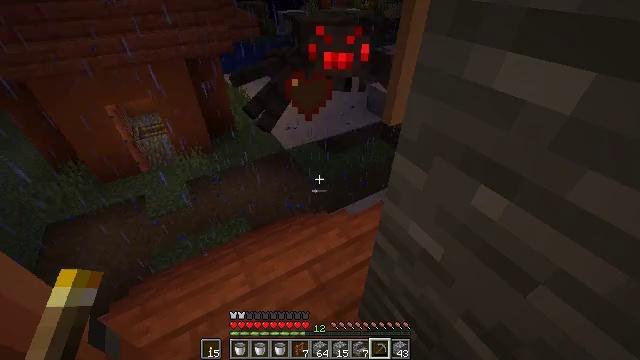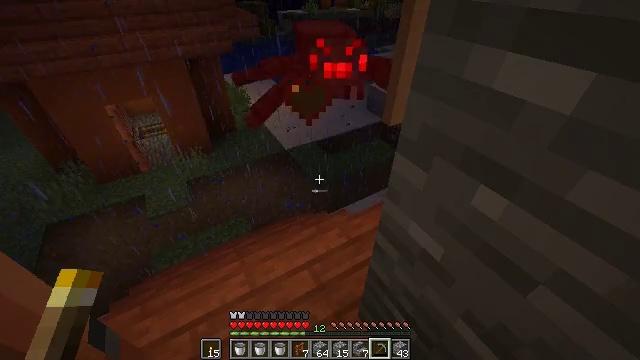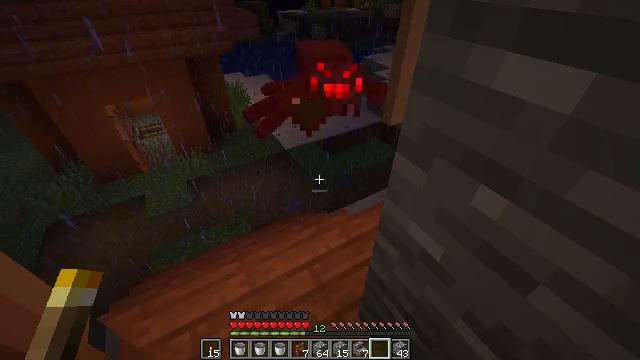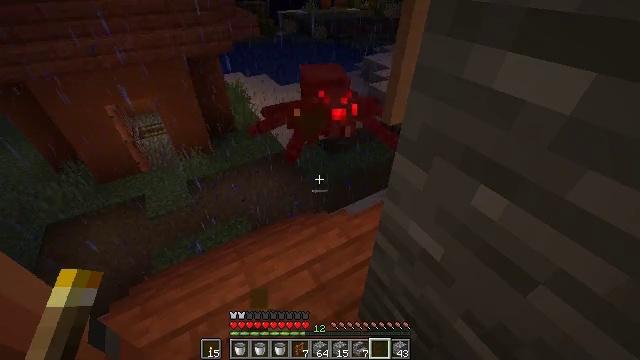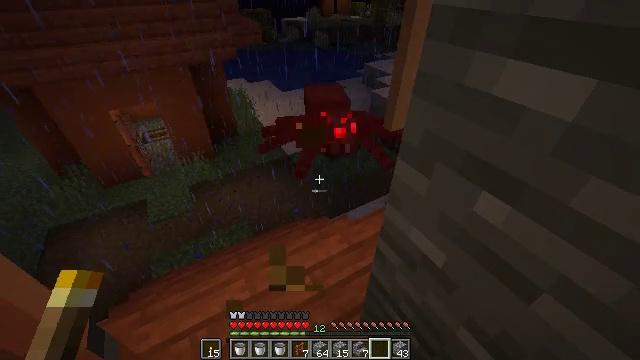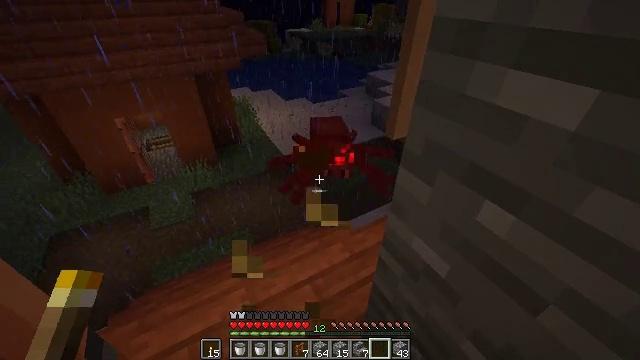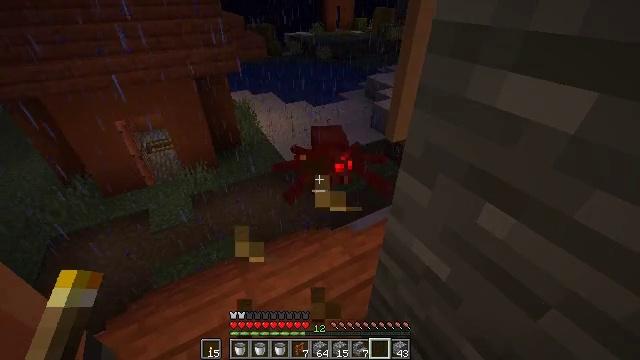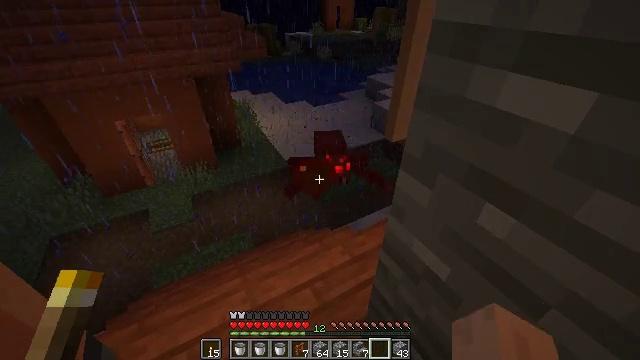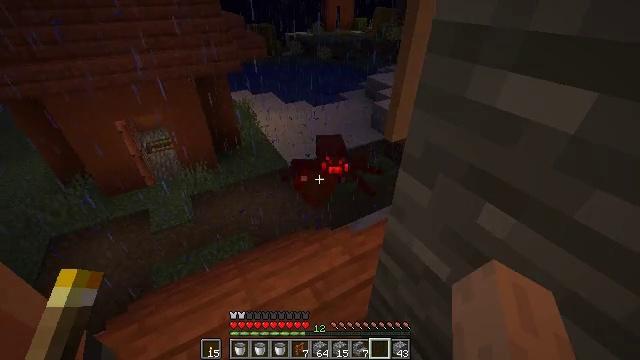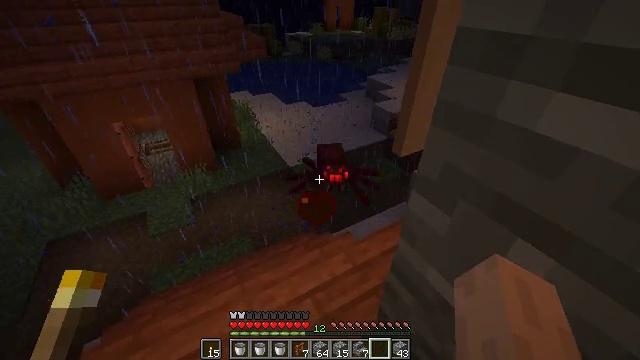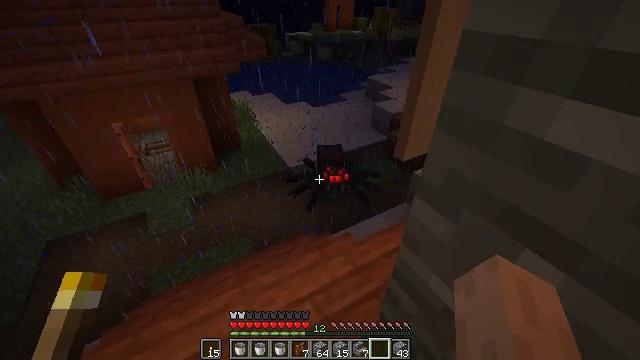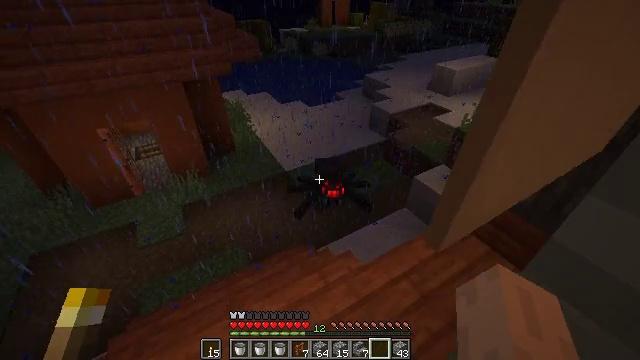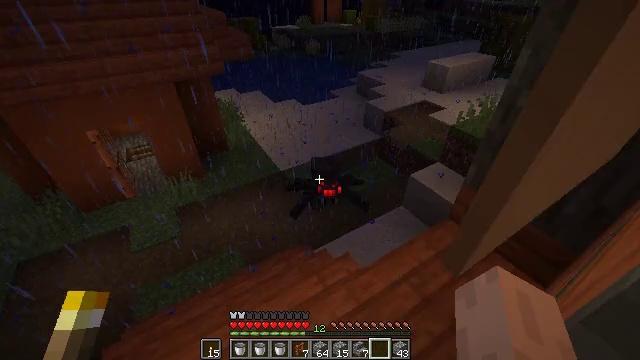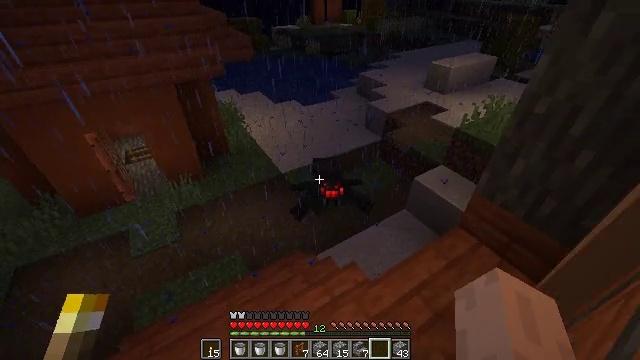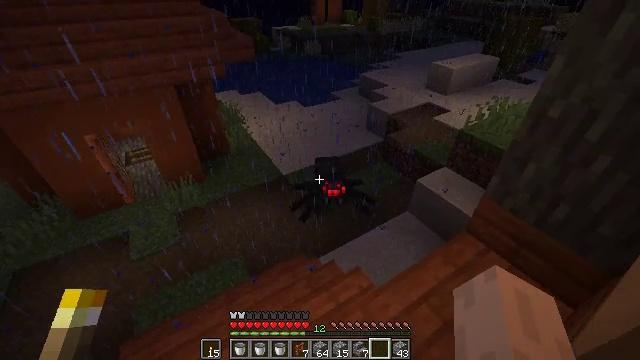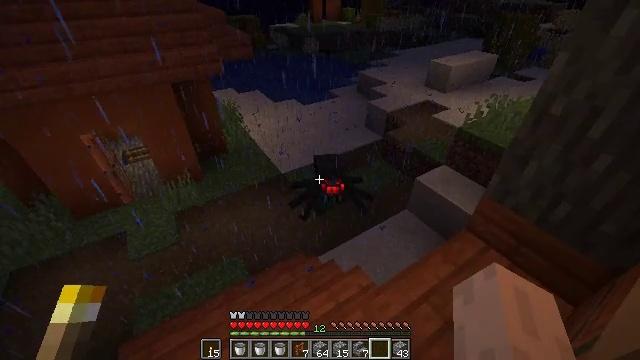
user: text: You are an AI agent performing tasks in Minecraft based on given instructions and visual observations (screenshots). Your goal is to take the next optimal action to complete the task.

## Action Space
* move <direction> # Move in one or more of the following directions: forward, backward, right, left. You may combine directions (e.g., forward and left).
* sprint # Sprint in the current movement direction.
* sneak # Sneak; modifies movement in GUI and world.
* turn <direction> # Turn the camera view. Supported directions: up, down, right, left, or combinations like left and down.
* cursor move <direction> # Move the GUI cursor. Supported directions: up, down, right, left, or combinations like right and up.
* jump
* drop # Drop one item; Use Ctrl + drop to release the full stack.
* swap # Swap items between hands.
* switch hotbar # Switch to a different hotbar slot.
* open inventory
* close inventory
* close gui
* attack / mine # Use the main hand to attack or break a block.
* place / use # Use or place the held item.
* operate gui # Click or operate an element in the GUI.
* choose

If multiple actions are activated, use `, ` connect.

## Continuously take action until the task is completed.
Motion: motion action
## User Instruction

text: Combat the spider.
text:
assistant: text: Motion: attack / mine
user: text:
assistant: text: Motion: attack / mine
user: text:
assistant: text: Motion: no_op
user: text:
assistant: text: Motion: turn up
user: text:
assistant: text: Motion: turn up
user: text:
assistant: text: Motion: no_op
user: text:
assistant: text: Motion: no_op
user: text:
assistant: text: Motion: no_op
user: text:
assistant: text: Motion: move forward
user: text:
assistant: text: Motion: move forward
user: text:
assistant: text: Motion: move forward
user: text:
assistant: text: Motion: move forward, turn right
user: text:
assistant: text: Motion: no_op
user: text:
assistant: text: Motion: no_op
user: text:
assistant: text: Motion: no_op
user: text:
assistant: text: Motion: turn right and down
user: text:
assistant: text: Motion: no_op
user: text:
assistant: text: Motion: no_op
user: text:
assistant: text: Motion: no_op
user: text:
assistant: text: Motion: no_op
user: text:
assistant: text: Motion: turn right
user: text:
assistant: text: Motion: turn right
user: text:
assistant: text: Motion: no_op
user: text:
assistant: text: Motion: no_op
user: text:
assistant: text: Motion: no_op
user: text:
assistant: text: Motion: no_op
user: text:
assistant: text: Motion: no_op
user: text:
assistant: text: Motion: turn left
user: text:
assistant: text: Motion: turn left
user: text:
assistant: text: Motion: no_op